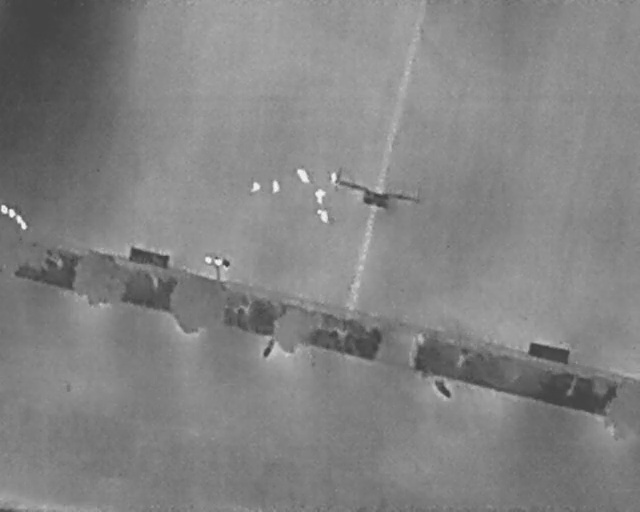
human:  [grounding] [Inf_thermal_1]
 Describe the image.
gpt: In the satellite image, there is  <ref>5 small person </ref> <box>[[38, 35, 40, 37, 2], [41, 35, 44, 37, 2], [46, 33, 48, 34, 155], [50, 33, 53, 35, 2], [49, 41, 52, 42, 2]]</box> located at center,  <ref>1 medium person </ref> <box>[[48, 37, 51, 39, 2]]</box> located at center.